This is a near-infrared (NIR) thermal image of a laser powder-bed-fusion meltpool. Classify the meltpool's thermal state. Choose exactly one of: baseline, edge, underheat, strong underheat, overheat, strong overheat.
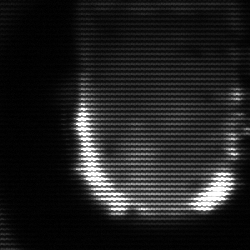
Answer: baseline